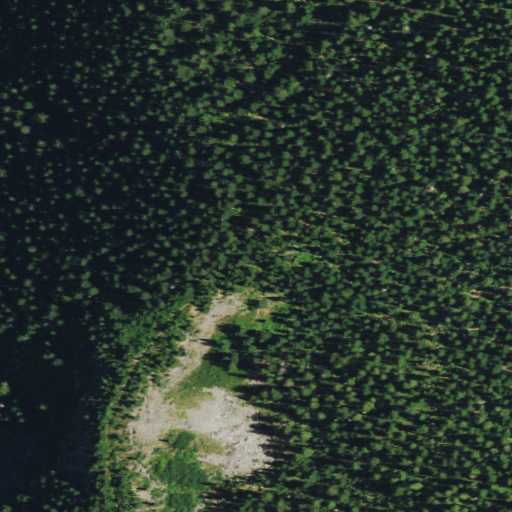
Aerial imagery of mountain in Washington named Berry Mountain containing evergreen forest and shrub